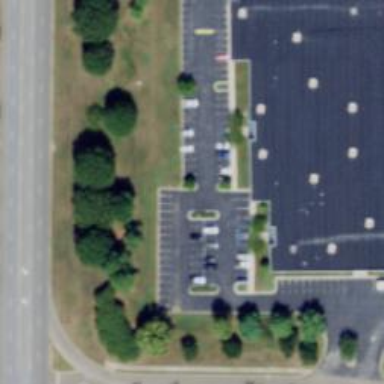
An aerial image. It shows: Parking space.